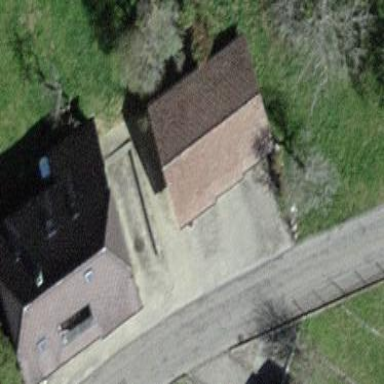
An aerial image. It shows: Garage building.